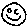
Label: smiley face